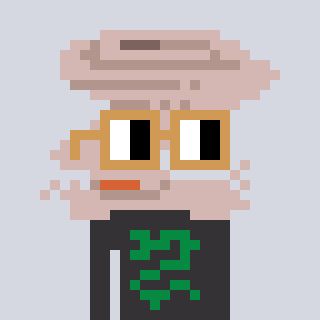
a pixel art character with square brown glasses, a tornado-shaped head and a grayscale-colored body on a cool background